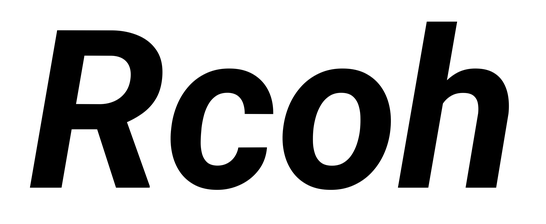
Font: Roboto-Italic_Bold_Italic